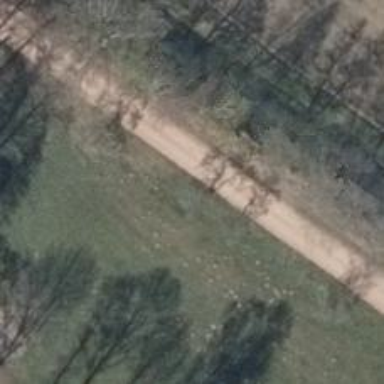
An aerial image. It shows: Row of deciduous broadleaved trees.